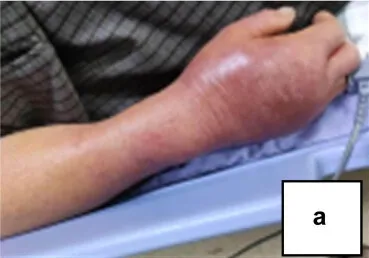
V. Vulnificus infection in the right forearm. (a) On the first day of admission, the right forearm was swollen and tenderness.
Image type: medical_photograph (skin_photograph)